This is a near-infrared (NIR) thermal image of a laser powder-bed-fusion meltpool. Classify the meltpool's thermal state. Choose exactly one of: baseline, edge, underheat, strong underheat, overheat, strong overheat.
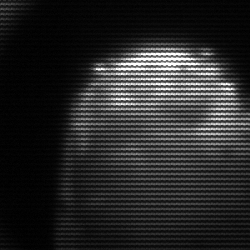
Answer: edge